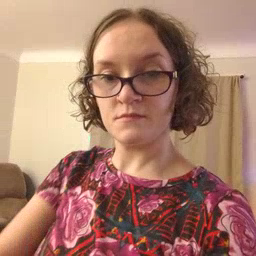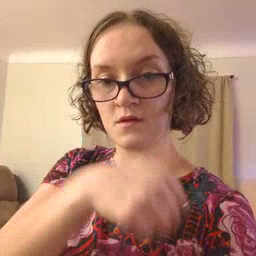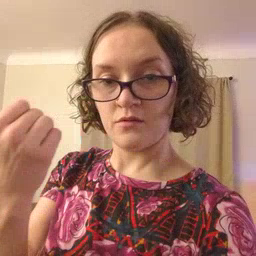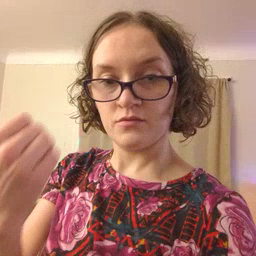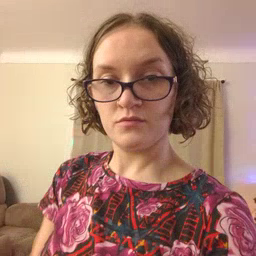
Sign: another